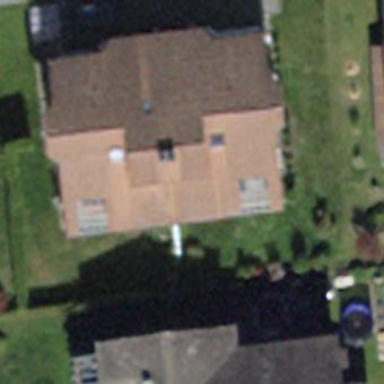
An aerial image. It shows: Semi-detached house.